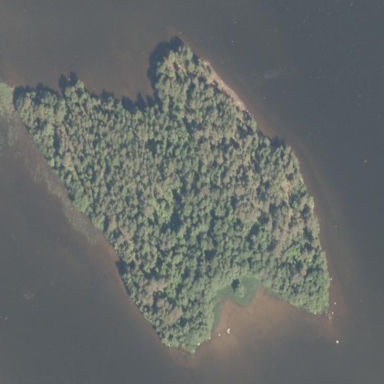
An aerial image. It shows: Image showing island.